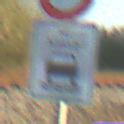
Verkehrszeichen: BeiNaesse
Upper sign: Geschwindigkeit60
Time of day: SunriseSunset
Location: Outdoor (RoadRail)
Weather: Clear
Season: NotSpecified
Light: Natural